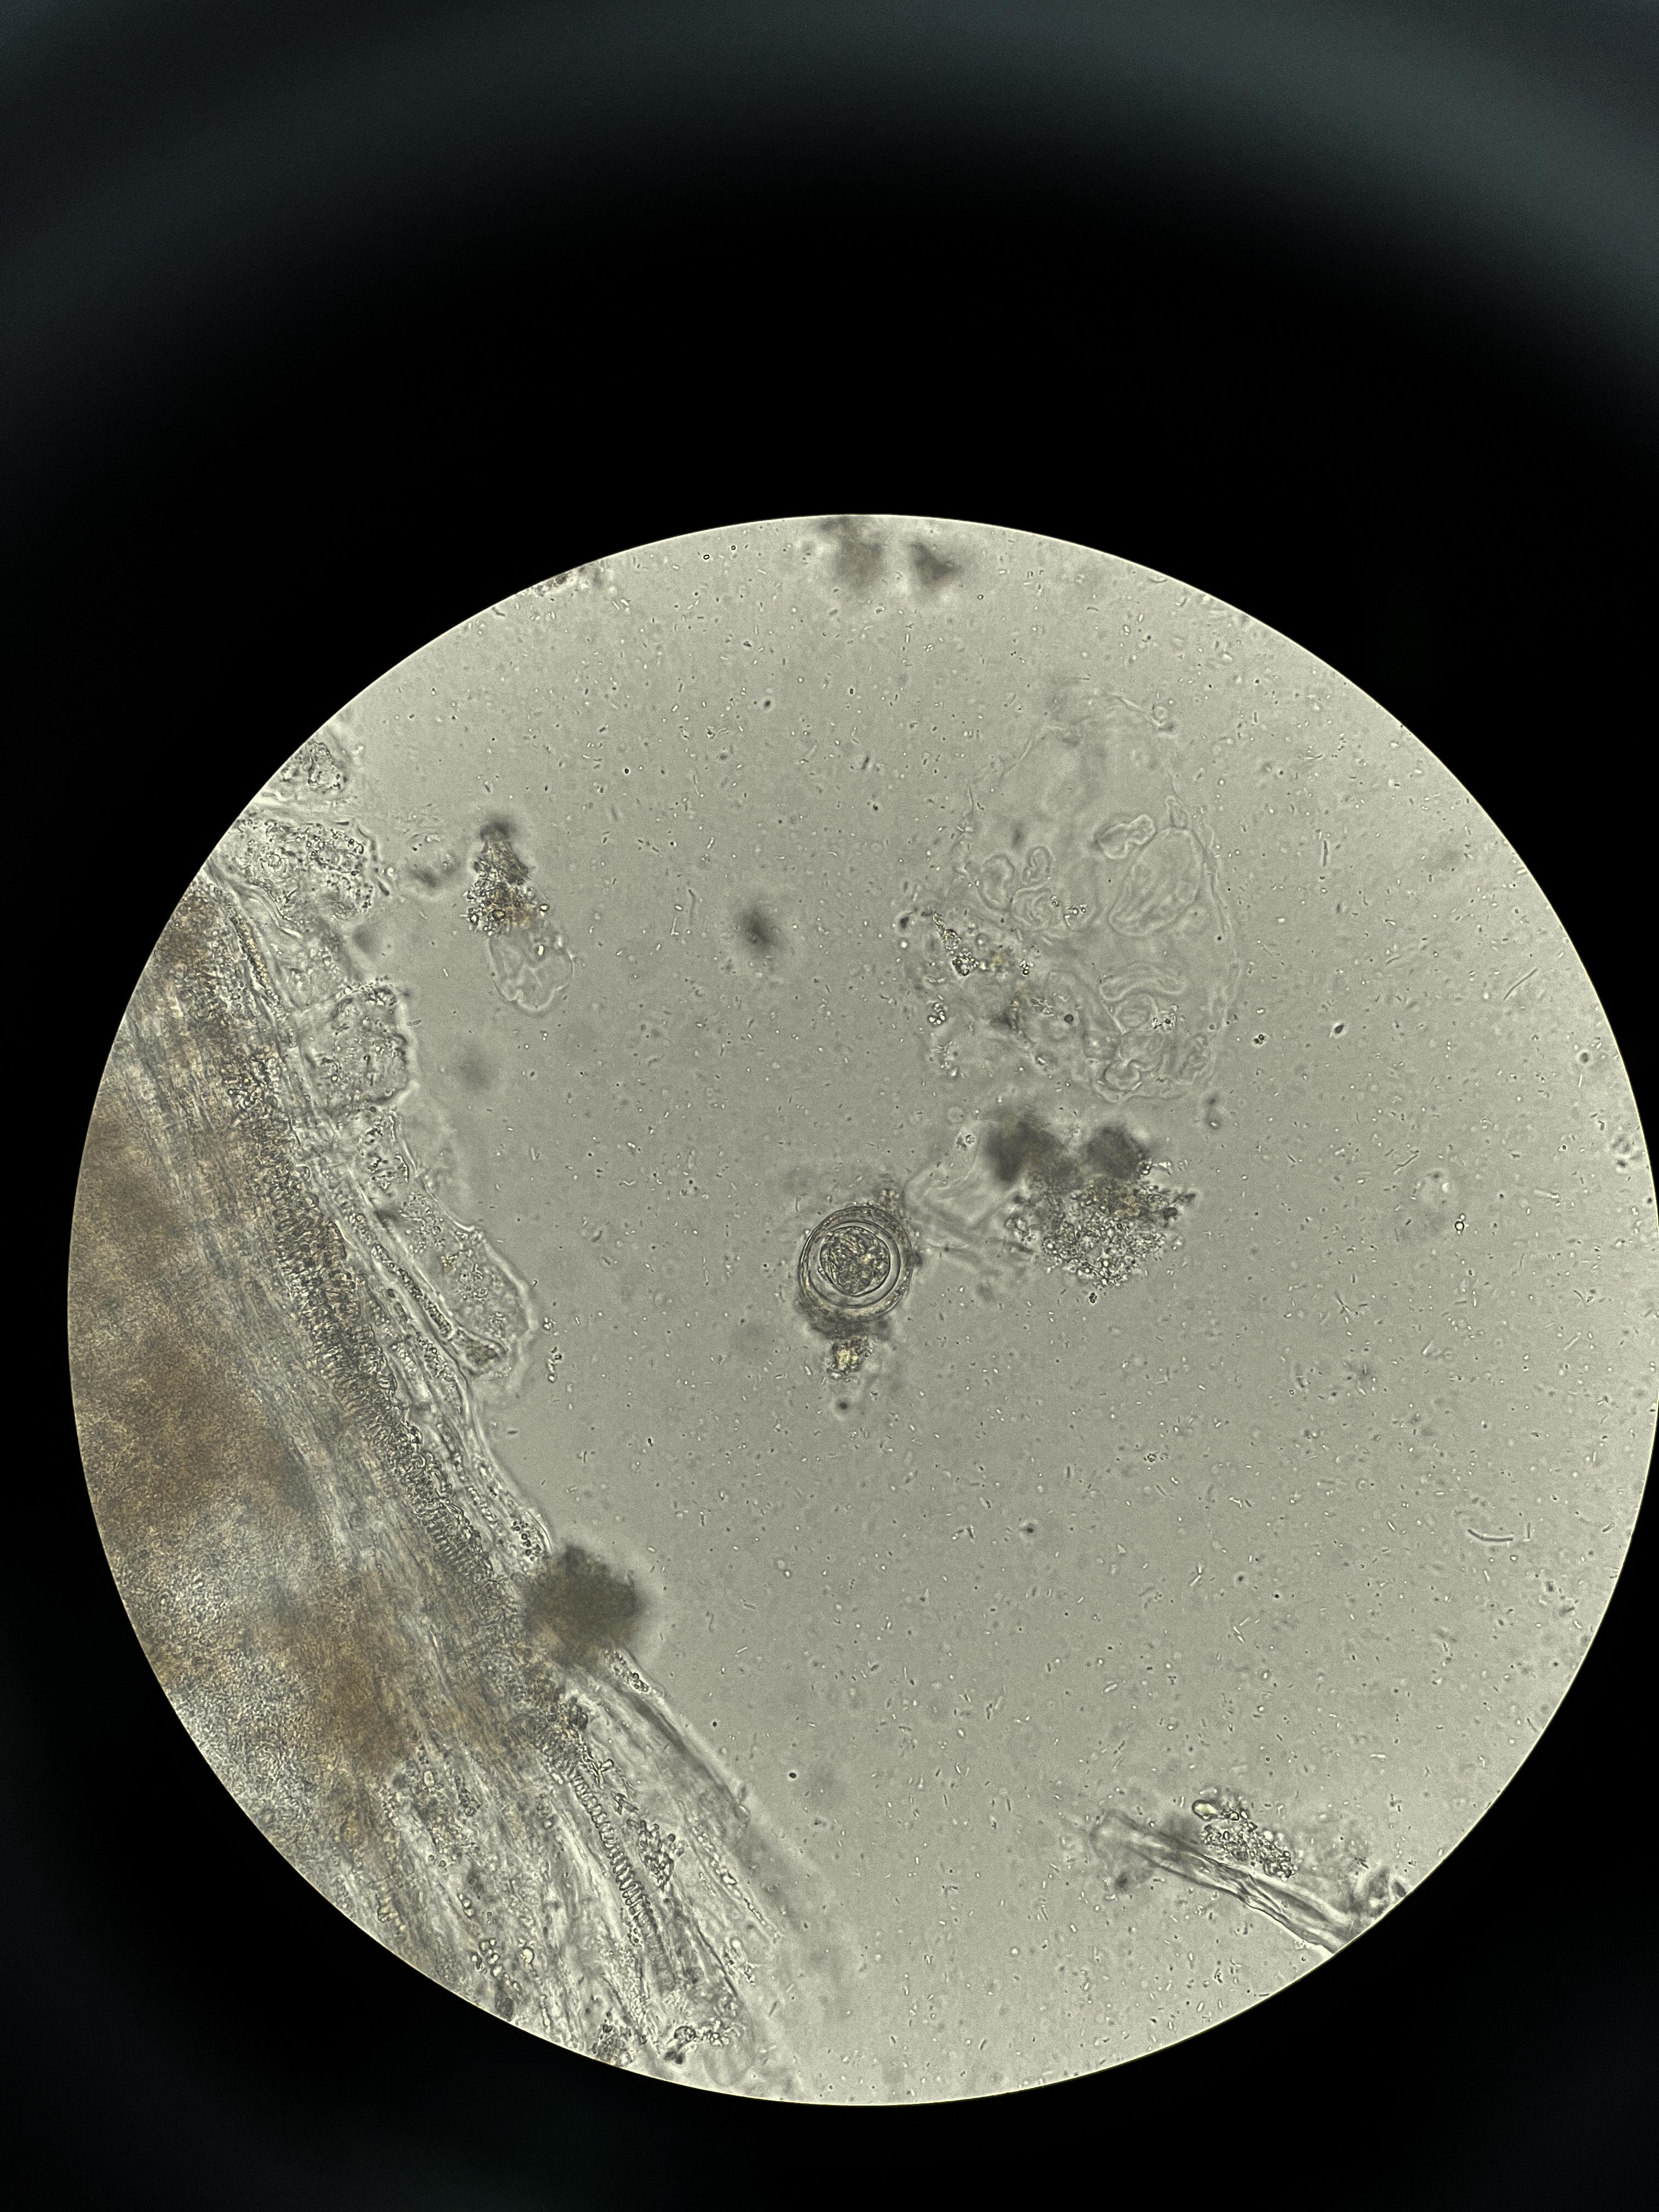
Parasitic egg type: Hymenolepis nana